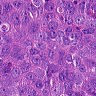
Metastatic tissue present: yes